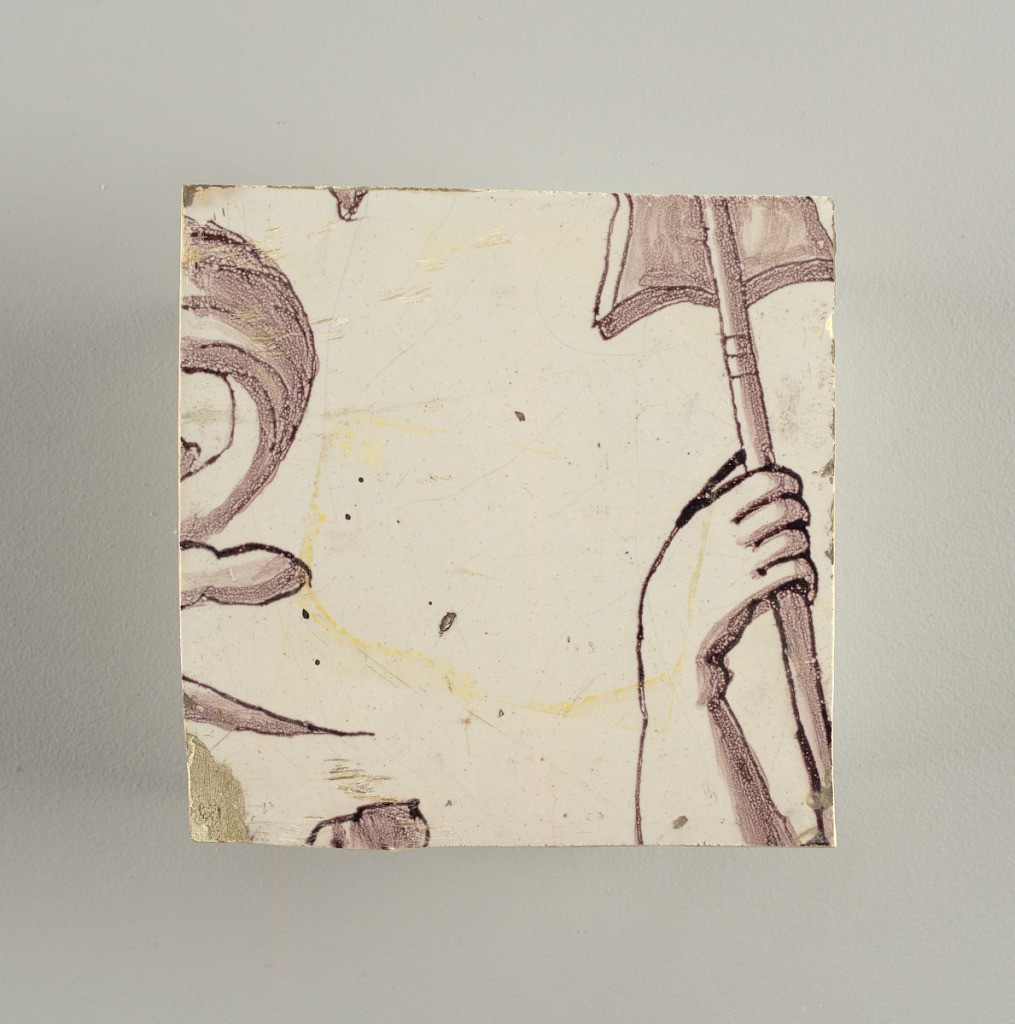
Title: Wall facing
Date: ca. 1725
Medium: Tin-glazed earthenware, underglaze
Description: Horizontal rectangle.  Thirty-seven tiles wide and twenty-one high with opening for door or window nineteen and one-half tiles high and twelve wide.  To left and right of opening, centered canopy above. Left, woman representing Hope, right, a sculputure urn.  Centered above opening, a mascaron.  Arabesque design of foliage.